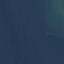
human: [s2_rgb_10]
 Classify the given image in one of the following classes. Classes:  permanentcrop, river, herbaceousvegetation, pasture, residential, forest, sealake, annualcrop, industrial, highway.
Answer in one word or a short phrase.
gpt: SeaLake